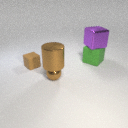
large green rubber cube to the right of small brown rubber cube